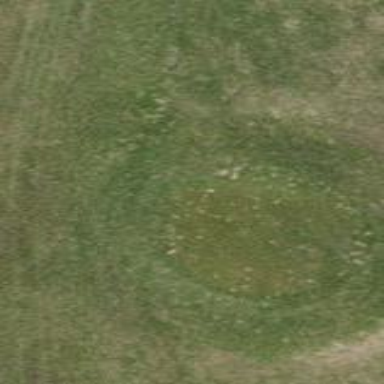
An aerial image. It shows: Golf fairway surrounded by grass.